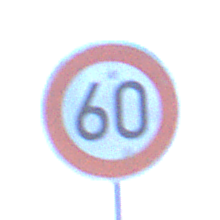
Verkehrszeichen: Geschwindigkeit60
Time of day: MorningAfternoon
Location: Outdoor (Nature)
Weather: PartlyCloudy
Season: NotSpecified
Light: Natural